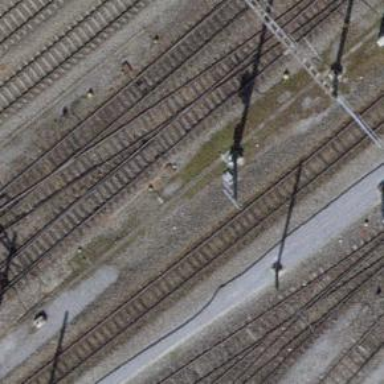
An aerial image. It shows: Railway switch.